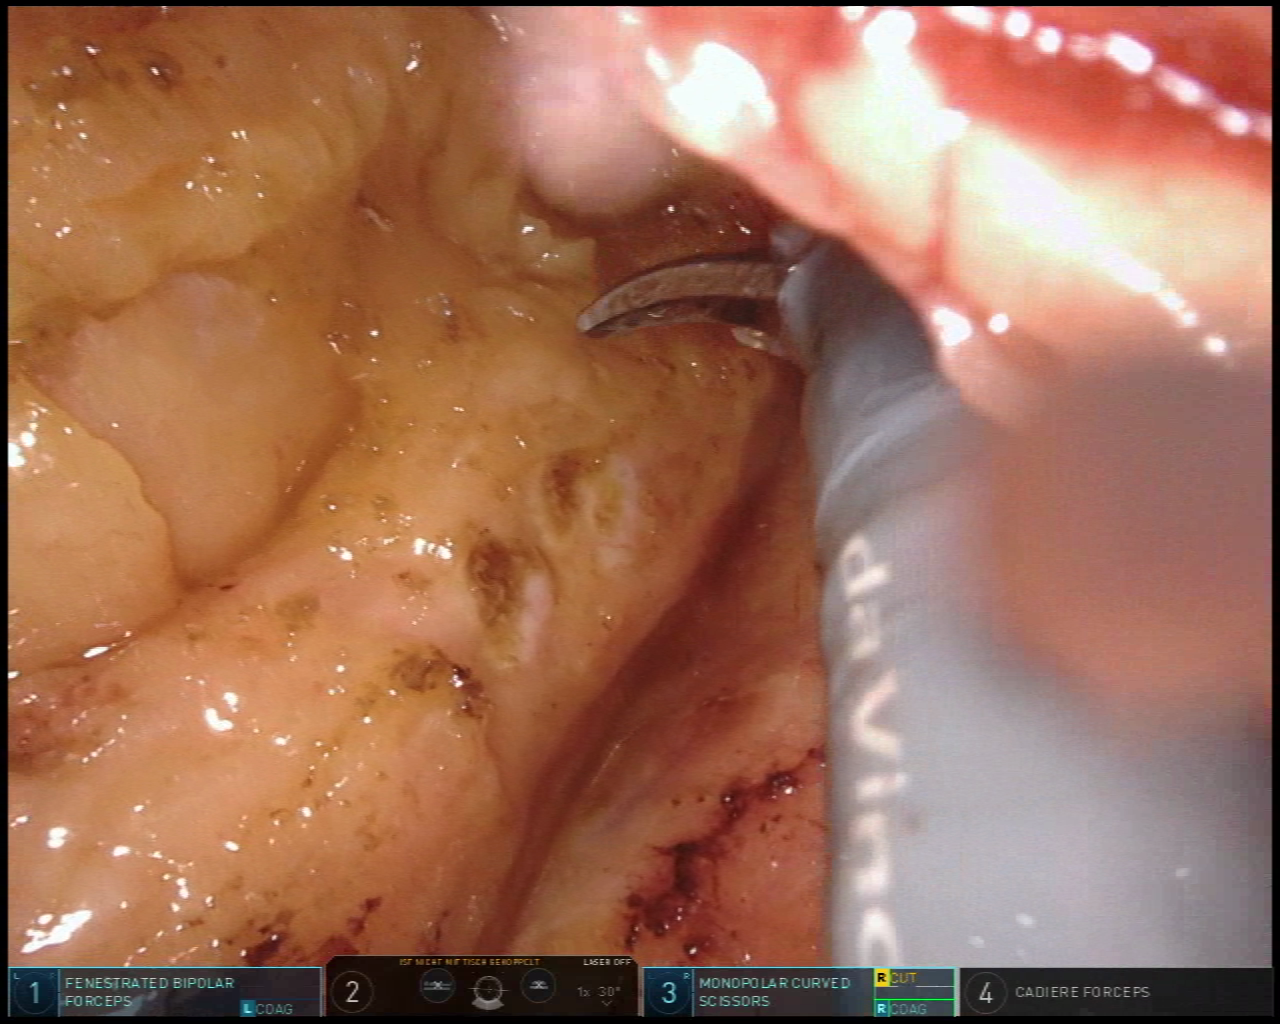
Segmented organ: pancreas
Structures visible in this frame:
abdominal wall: no
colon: no
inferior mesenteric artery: no
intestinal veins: no
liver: no
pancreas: yes
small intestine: no
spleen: no
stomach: no
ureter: no
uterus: no
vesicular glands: no